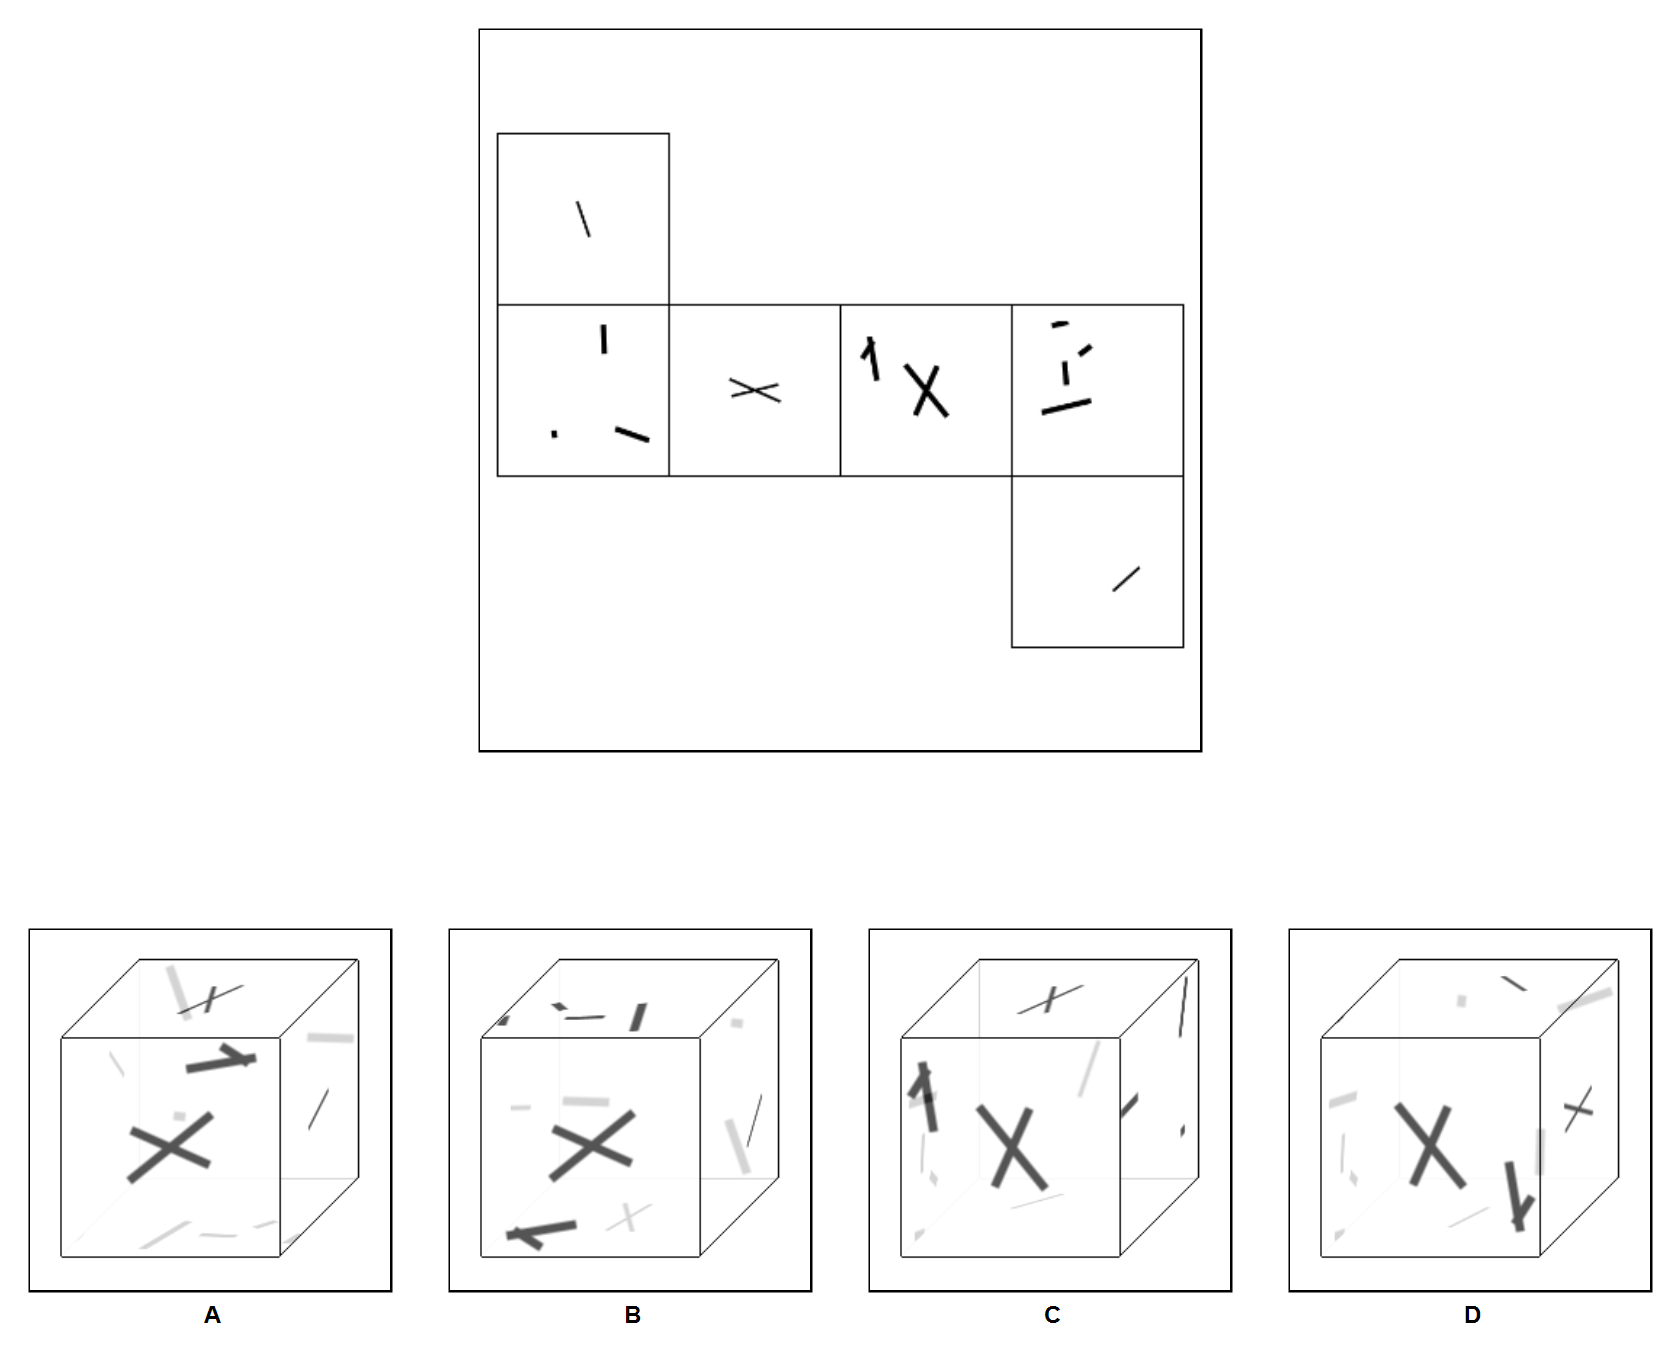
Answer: C